Question: Count the number of objects in the diagram.
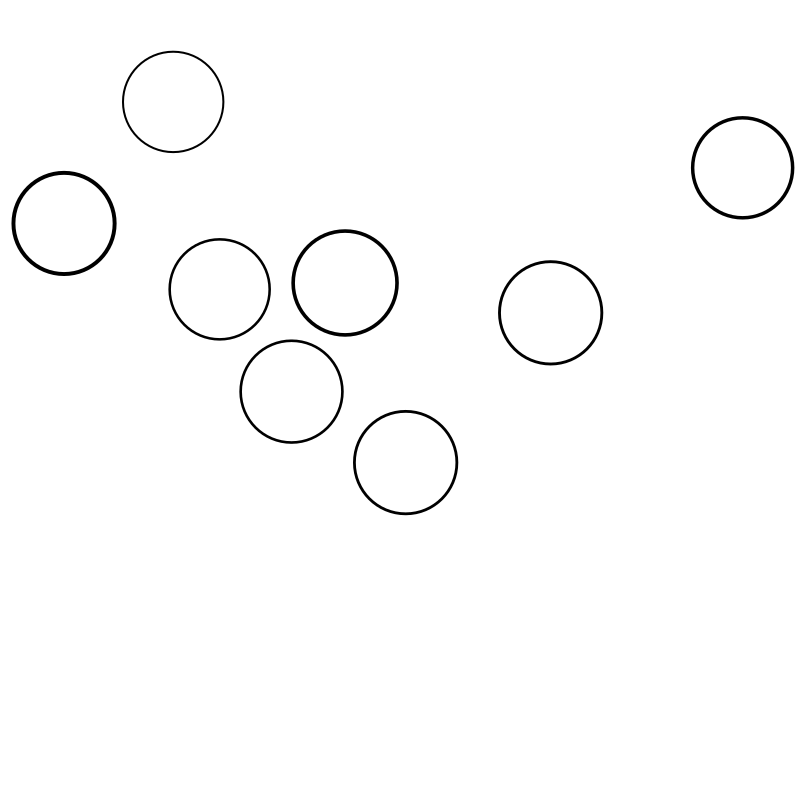
Answer: 8